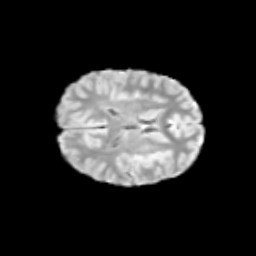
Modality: T2w
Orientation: axial
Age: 11
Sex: male
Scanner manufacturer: siemens
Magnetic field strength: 3 T
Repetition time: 3.8 s
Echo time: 0.07 s